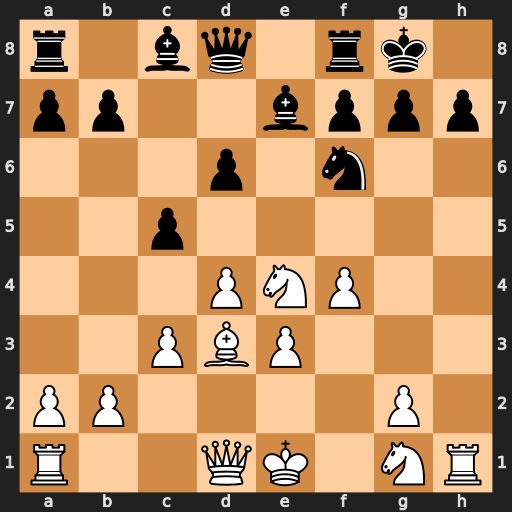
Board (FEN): r1bq1rk1/pp2bppp/3p1n2/2p5/3PNP2/2PBP3/PP4P1/R2QK1NR
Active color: w
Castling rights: KQ
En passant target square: -
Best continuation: Nxf6+ Bxf6 Bxh7+